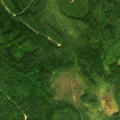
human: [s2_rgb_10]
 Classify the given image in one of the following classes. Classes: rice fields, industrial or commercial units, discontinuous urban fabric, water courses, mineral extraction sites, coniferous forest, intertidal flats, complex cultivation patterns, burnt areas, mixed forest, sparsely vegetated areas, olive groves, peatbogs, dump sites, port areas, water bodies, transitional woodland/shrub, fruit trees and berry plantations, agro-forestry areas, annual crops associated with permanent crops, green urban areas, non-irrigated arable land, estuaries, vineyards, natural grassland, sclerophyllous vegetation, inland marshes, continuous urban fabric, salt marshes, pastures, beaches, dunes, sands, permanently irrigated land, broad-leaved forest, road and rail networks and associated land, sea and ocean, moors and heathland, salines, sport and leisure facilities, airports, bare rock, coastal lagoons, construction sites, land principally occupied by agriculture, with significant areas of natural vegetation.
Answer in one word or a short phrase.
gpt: coniferous forest, mixed forest